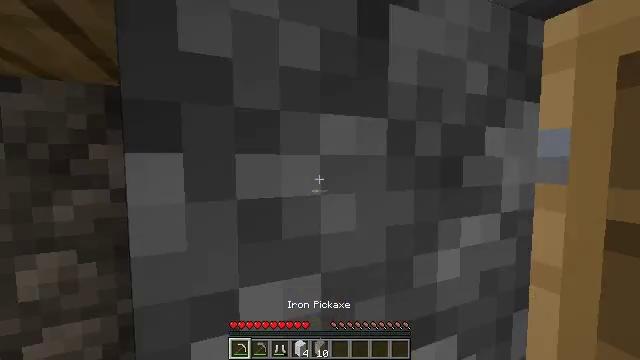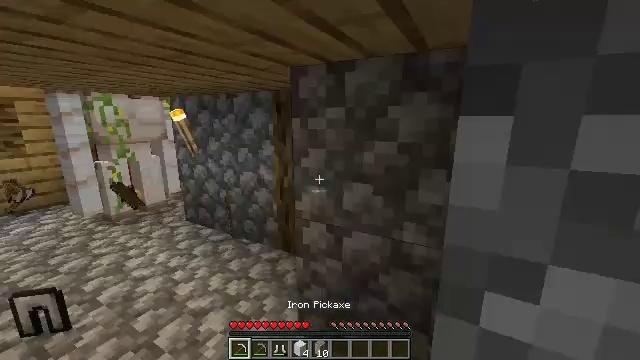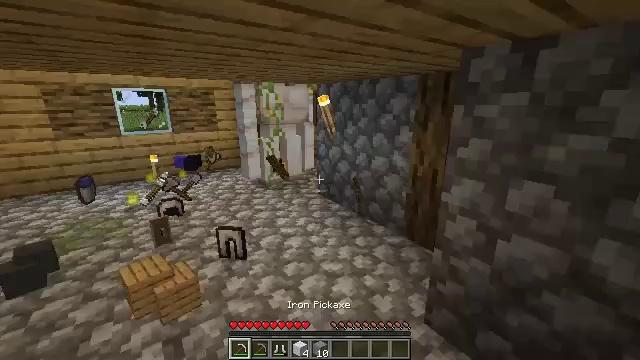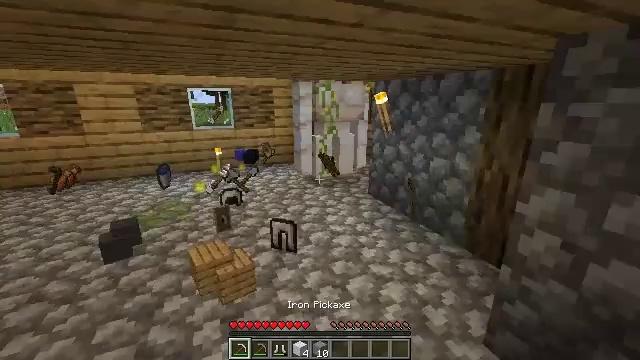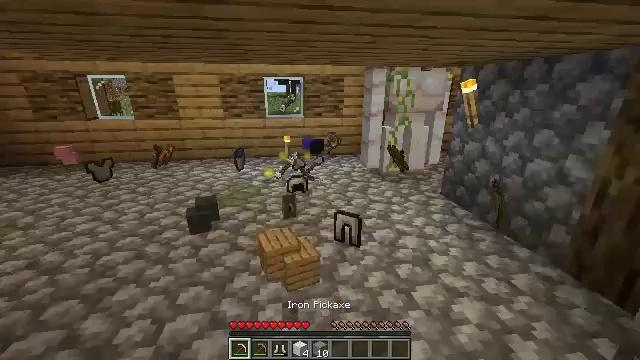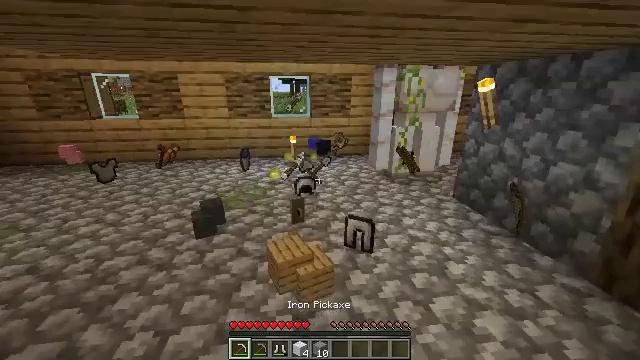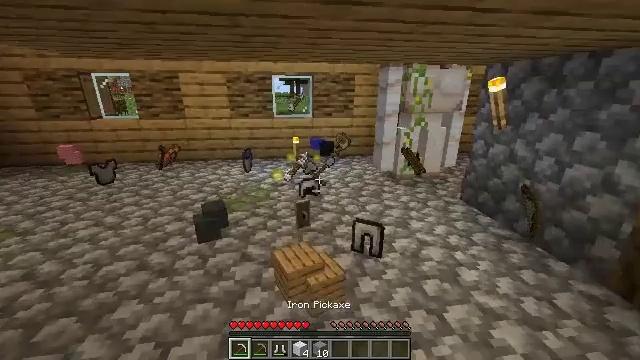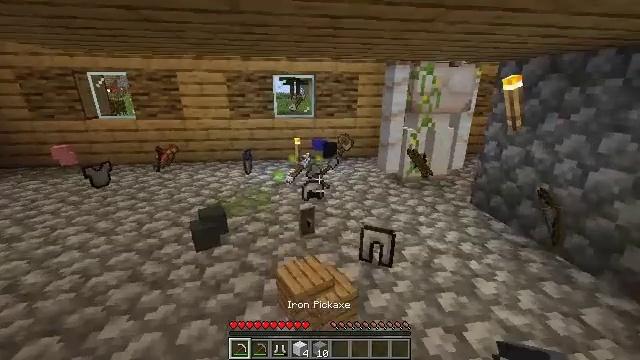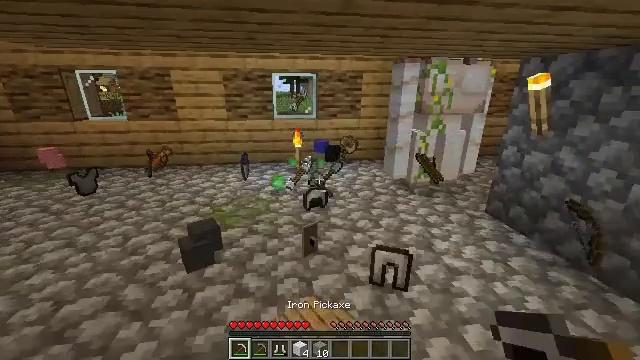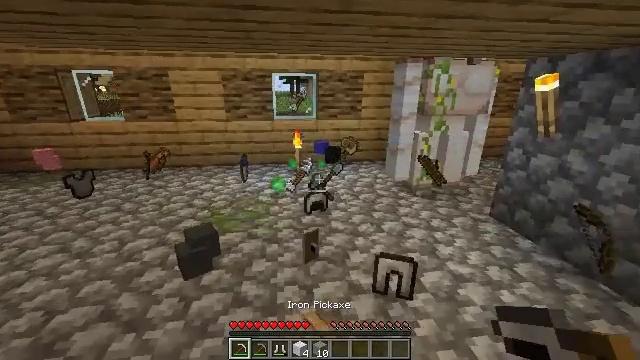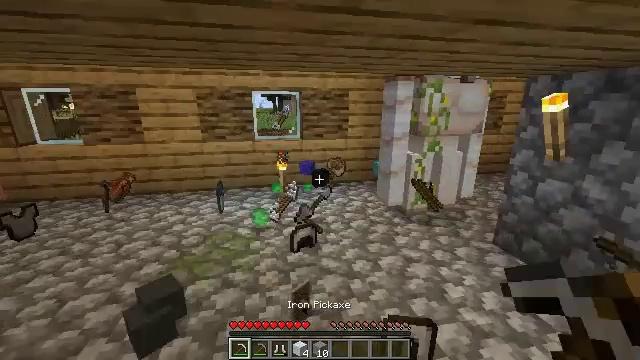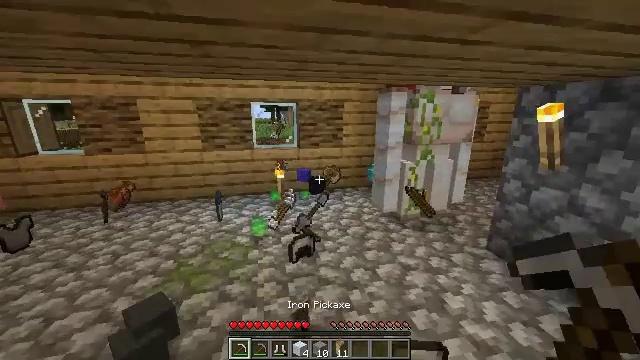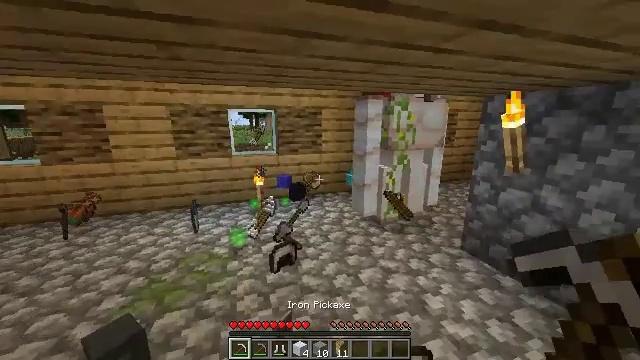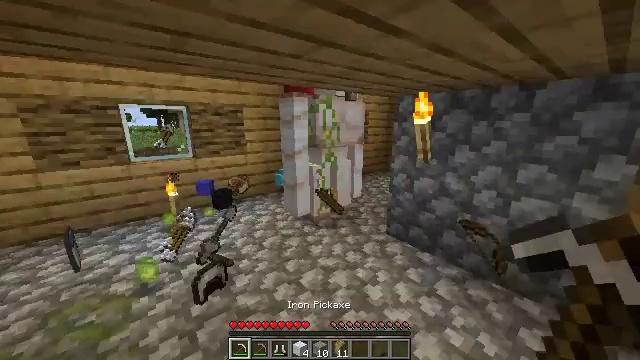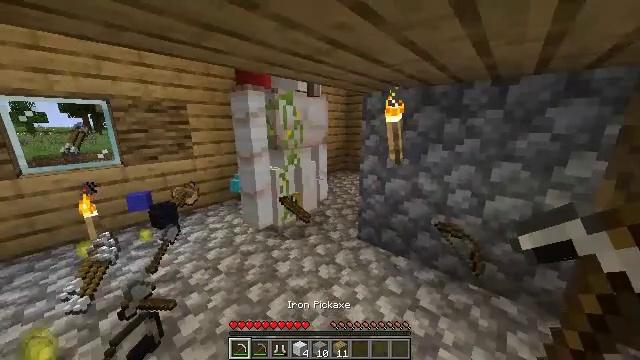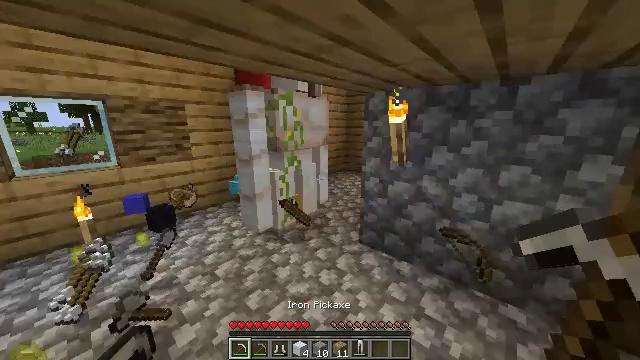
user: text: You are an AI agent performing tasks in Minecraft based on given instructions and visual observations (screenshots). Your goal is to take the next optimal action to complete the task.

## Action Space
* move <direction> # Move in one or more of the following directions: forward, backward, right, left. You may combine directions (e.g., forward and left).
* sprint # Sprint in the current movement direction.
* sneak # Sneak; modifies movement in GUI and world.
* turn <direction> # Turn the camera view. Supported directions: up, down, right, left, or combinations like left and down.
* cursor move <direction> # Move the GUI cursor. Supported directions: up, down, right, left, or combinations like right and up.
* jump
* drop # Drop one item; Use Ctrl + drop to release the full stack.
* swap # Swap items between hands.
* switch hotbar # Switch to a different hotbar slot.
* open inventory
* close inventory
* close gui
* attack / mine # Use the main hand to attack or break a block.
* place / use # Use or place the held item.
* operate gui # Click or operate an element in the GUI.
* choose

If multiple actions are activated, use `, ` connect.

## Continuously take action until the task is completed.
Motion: motion action
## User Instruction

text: Mine red wool from the structure.
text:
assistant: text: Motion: move back and move left, turn left and down
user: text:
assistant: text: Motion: move back and move left, turn left and down
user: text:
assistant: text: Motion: move forward and move left, turn left
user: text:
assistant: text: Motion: move forward and move left, turn left and down
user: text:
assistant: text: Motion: move forward and move left
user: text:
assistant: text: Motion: move forward
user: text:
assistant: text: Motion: move forward
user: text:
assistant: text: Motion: move forward
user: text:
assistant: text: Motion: move forward
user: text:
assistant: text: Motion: move forward, sprint, turn right and up
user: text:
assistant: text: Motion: move forward, sprint, turn right
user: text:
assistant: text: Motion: move forward, turn right and up
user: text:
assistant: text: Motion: move forward, turn right
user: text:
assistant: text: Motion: move forward, turn right
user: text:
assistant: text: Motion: move forward
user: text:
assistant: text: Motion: move forward and move right
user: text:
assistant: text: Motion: move forward and move right
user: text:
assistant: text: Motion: move forward and move right, turn left
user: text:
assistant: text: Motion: move forward, turn left
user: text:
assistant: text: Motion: move forward, turn left
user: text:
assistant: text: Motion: move forward, turn left
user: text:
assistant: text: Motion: move forward, turn left and up
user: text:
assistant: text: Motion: move forward and move left, turn left and up
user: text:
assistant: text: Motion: move forward and move left
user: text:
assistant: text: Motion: move forward and move left
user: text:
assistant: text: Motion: move forward and move left
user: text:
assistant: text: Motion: move forward and move left
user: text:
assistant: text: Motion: move forward and move left, turn right
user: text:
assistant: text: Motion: move forward, turn right and down
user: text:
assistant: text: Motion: move forward